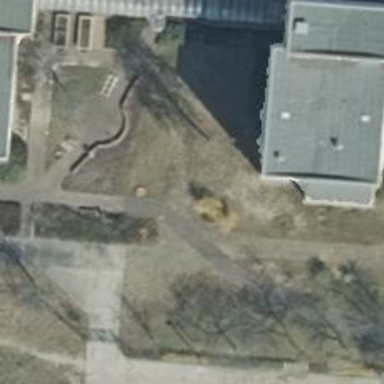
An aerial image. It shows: Paved footway.